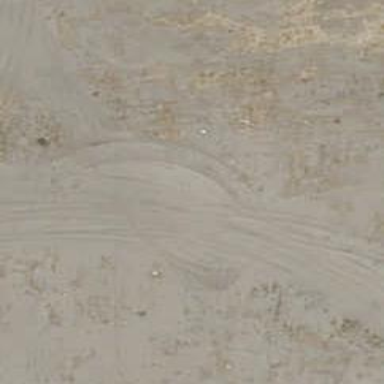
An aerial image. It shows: Dirt track road.